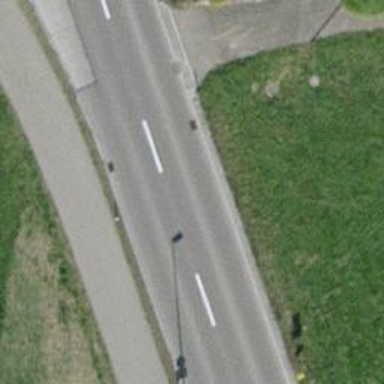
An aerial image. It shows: Abandoned railway running parallel to secondary asphalt road.